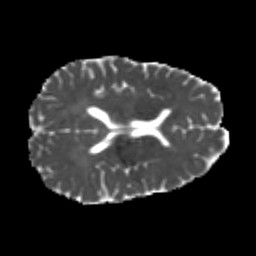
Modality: MD
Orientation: axial
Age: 25
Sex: male
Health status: healthy
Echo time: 0.074 s